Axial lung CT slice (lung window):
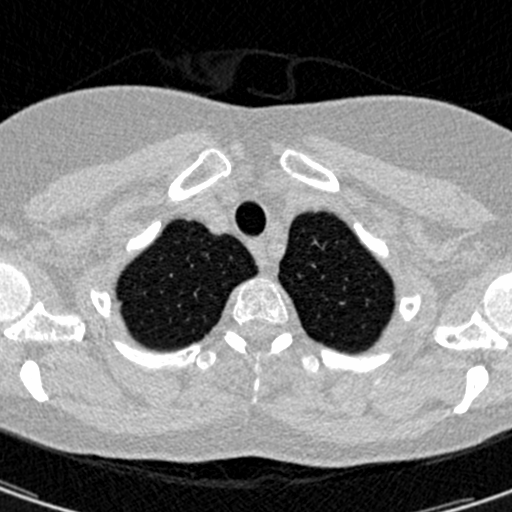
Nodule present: no